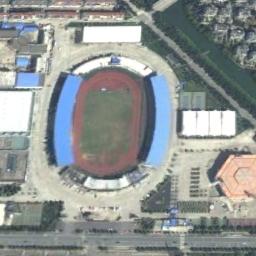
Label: stadium